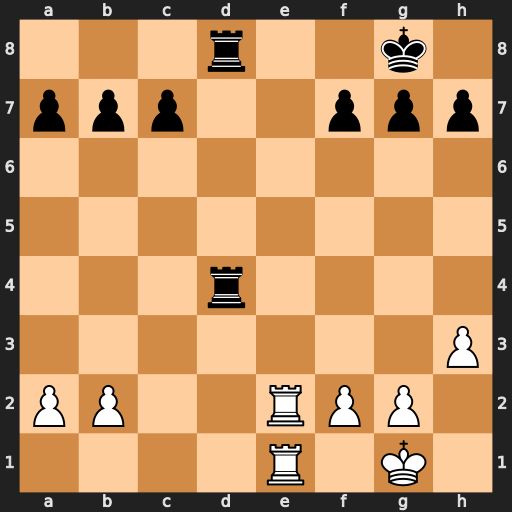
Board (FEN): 3r2k1/ppp2ppp/8/8/3r4/7P/PP2RPP1/4R1K1
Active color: w
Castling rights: -
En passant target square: -
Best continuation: Re8+ Rxe8 Rxe8#